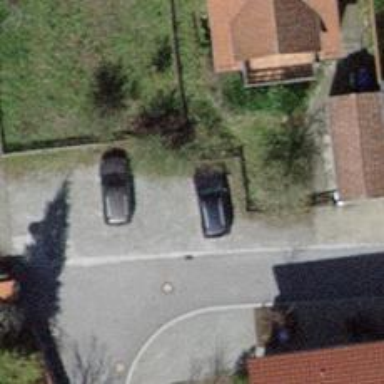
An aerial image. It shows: Parking area with surface.